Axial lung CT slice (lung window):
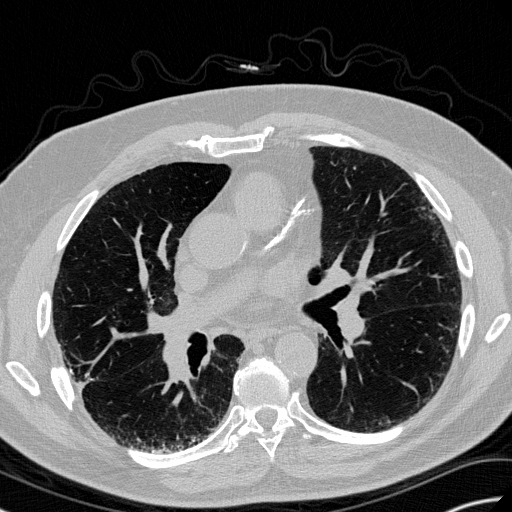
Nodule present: no